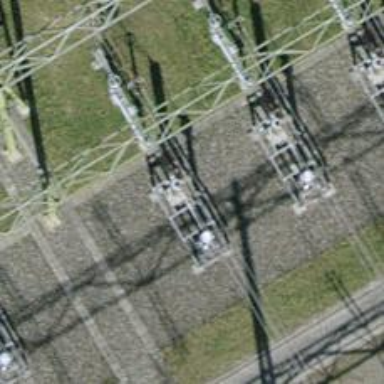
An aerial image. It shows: Insulator used in power equipment.